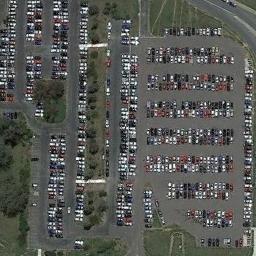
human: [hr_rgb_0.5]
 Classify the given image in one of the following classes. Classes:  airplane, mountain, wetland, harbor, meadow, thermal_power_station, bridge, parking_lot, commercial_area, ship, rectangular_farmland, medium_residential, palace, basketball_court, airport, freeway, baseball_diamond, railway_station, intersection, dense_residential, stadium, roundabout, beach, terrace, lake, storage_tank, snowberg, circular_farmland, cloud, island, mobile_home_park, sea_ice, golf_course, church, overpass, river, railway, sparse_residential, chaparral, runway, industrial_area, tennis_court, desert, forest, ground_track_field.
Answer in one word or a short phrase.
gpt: parking_lot